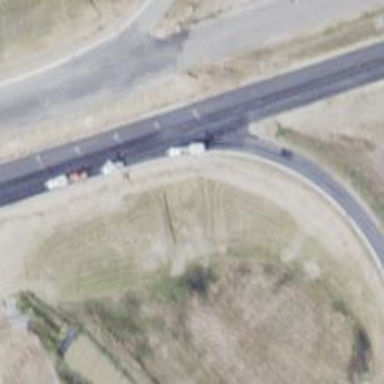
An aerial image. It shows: Asphalt motorway link.